Question: This is really a 'n00b' question, I am learning 'iOS' while trying to build an app
I need to show an image, label on 'UITableViewCell'. The following code does that for me
'''
- (UITableViewCell *)tableView:(UITableView *)tableView cellForRowAtIndexPath:(NSIndexPath *)indexPath {
UITableViewCell *cell = [tableView dequeueReusableCellWithIdentifier:CellIdentifier forIndexPath:indexPath];
cell.imageView.image = [self getImageNameForRow:indexPath.row];
cell.textLabel.text = self.features[(NSUInteger) indexPath.row];
cell.imageView.contentMode = UIViewContentModeScaleAspectFit;
return cell;
}
'''
The problem is that image size comes bigger that I expect. so I tried to increase the height of row as
'''
self.tableView.rowHeight = 80;
'''
But then the image also scales up.

How can I keep my image size fixed while increasing (or changing) the size of the row?
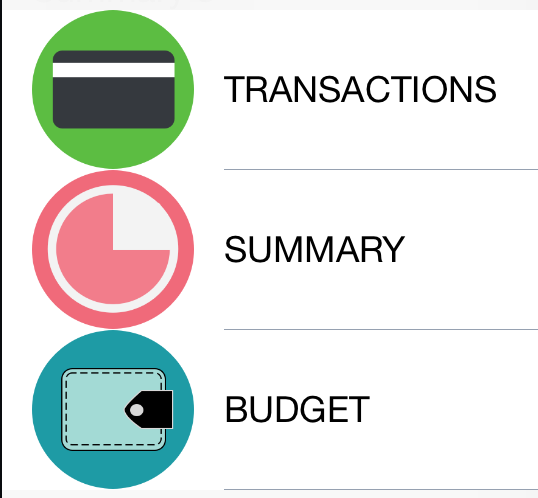
Answer: The problem is that you are using a default table view cell style. That style comes with a built-in 'textLabel' and an 'imageView', and the latter is a UIImageView with constraints so that it is resized to fill the height of the cell. But you have also said
'''
cell.imageView.contentMode = UIViewContentModeScaleAspectFit
'''
Which means that as the image view grows, the image grows with it - exactly what you are seeing.
The solution, as I explain <URL>, is to size the image down to the actual size that you want it - and set the image view's contentMode to 'center'. Something like this:
'''
UIImage* im = [self getImageNameForRow:indexPath.row];
UIGraphicsBeginImageContextWithOptions(CGSizeMake(36,36), YES, 0);
[im drawInRect:CGRectMake(0,0,36,36)];
UIImage* im2 = UIGraphicsGetImageFromCurrentImageContext();
UIGraphicsEndImageContext();
cell.imageView.image = im2;
cell.imageView.contentMode = UIViewContentModeCenter;
'''
Change that '36,36' to the size you actually want.
This is good practice anyway. It is a terrible waste of memory to hold onto an image at a larger size than needed for actual display (the amount of wasted memory grows exponentially, because area is on the order of the square of a single dimension). So you should size images down to their actual display size. There's lots and lots of code on Stack Overflow showing many other ways to do that.